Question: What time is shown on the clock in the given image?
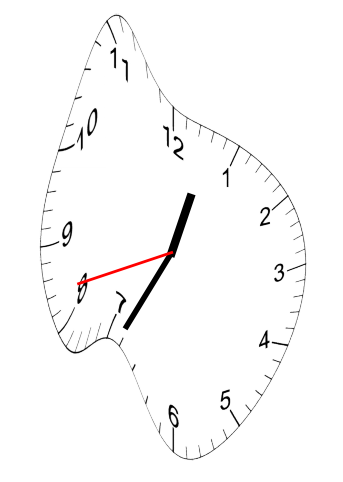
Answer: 12:34:42